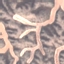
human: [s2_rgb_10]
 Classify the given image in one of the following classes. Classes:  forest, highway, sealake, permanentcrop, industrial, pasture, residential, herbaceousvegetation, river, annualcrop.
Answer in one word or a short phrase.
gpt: HerbaceousVegetation